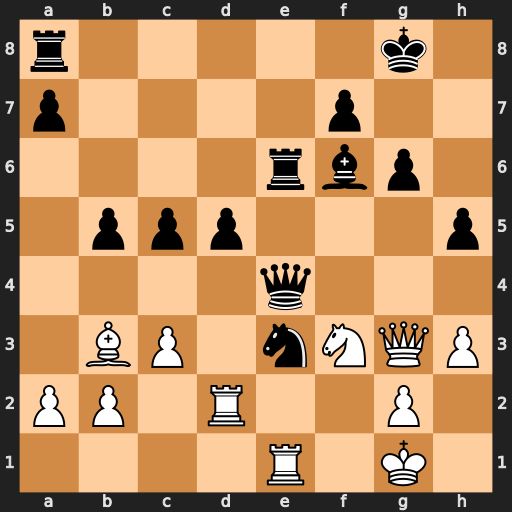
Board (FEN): r5k1/p4p2/4rbp1/1ppp3p/4q3/1BP1nNQP/PP1R2P1/4R1K1
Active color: w
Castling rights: -
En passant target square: -
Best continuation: Bxd5 Nxd5 Rxe4